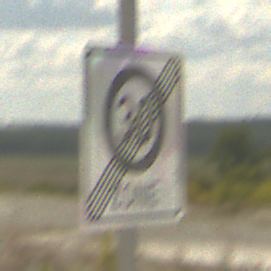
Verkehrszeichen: EndeZone30
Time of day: Midday
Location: Outdoor (Beach)
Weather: PartlyCloudy
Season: NotSpecified
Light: Natural